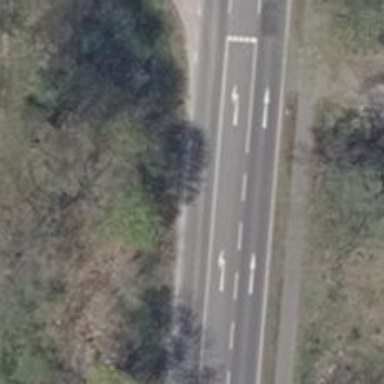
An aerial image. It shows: Asphalt road classified as primary highway.